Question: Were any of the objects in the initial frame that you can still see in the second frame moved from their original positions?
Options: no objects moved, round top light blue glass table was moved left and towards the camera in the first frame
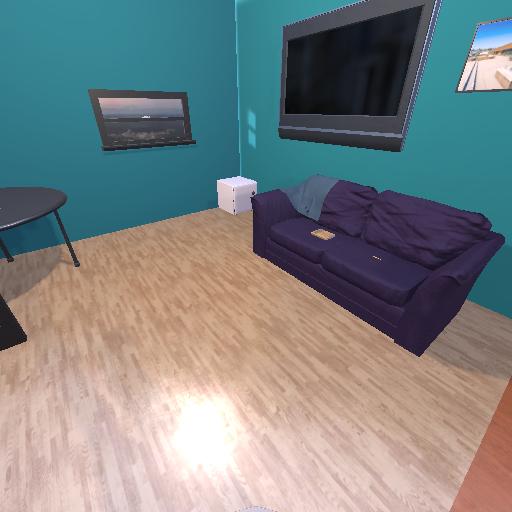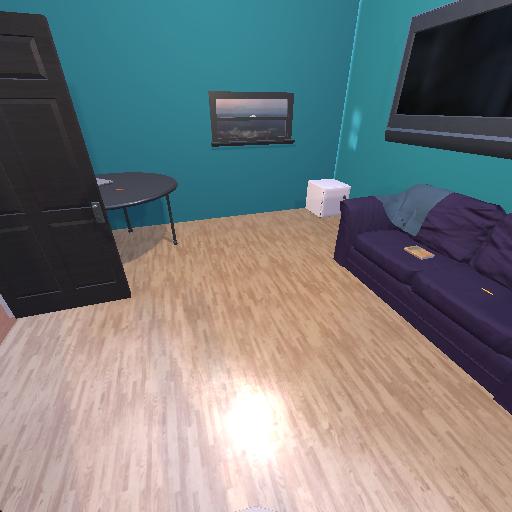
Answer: no objects moved